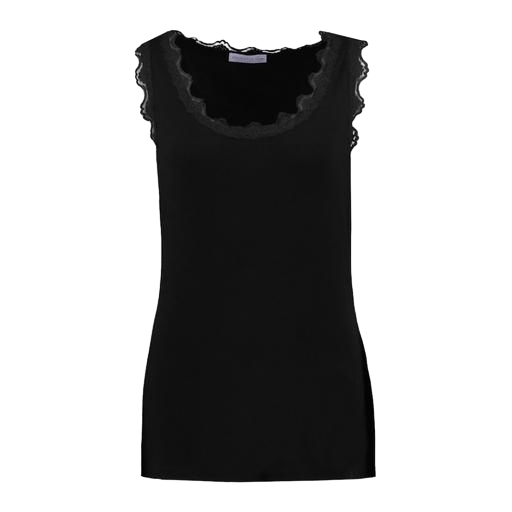
black curve cami rib lace, black valencia tank top, black lace-trim tank top, white background